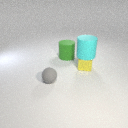
small yellow metal cube to the right of large green rubber cylinder